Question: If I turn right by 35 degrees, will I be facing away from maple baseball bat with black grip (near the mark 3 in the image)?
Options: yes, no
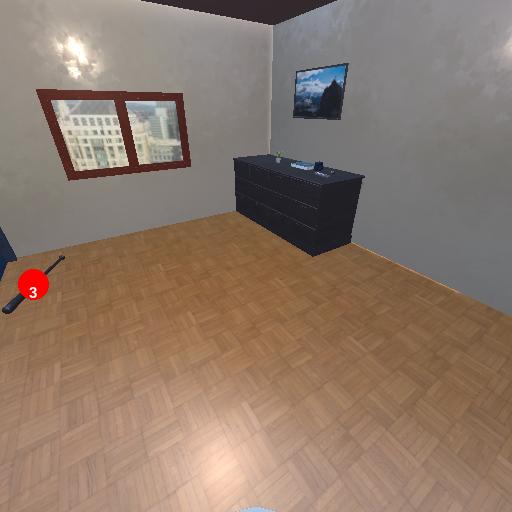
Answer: yes